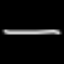
Label: line